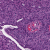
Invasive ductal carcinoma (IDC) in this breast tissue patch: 0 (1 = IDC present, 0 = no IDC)